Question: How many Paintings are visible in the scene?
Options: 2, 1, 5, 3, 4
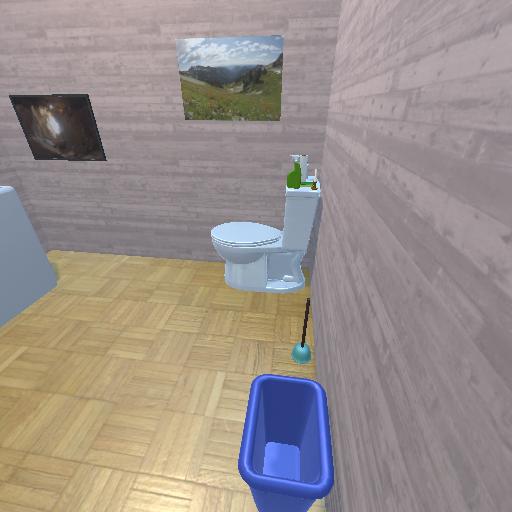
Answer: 2